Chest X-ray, AP view. Patient: 52 years old, sex M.
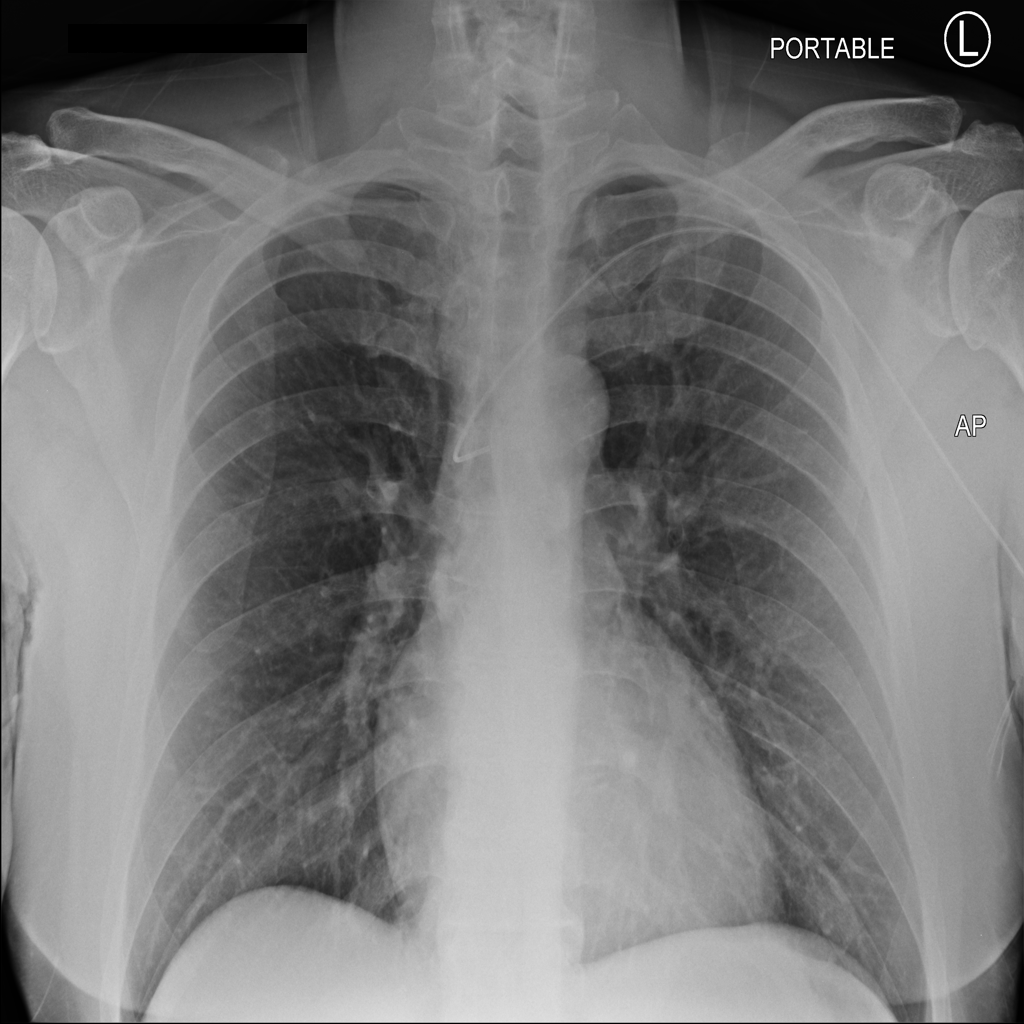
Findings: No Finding